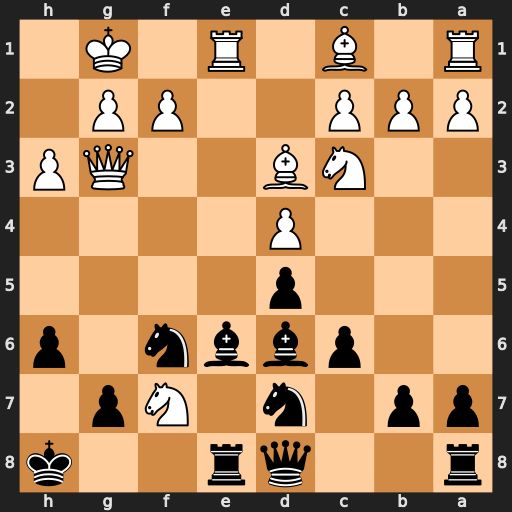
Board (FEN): r2qr2k/pp1n1Np1/2pbbn1p/3p4/3P4/2NB2QP/PPP2PP1/R1B1R1K1
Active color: b
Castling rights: -
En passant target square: -
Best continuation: Bxf7 Rxe8+ Nxe8